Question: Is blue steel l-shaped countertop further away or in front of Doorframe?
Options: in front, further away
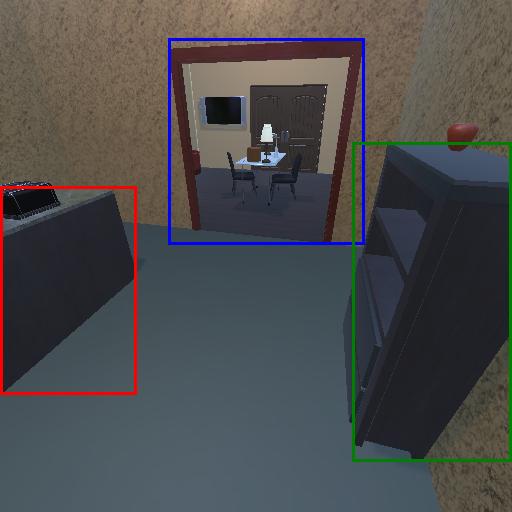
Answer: in front